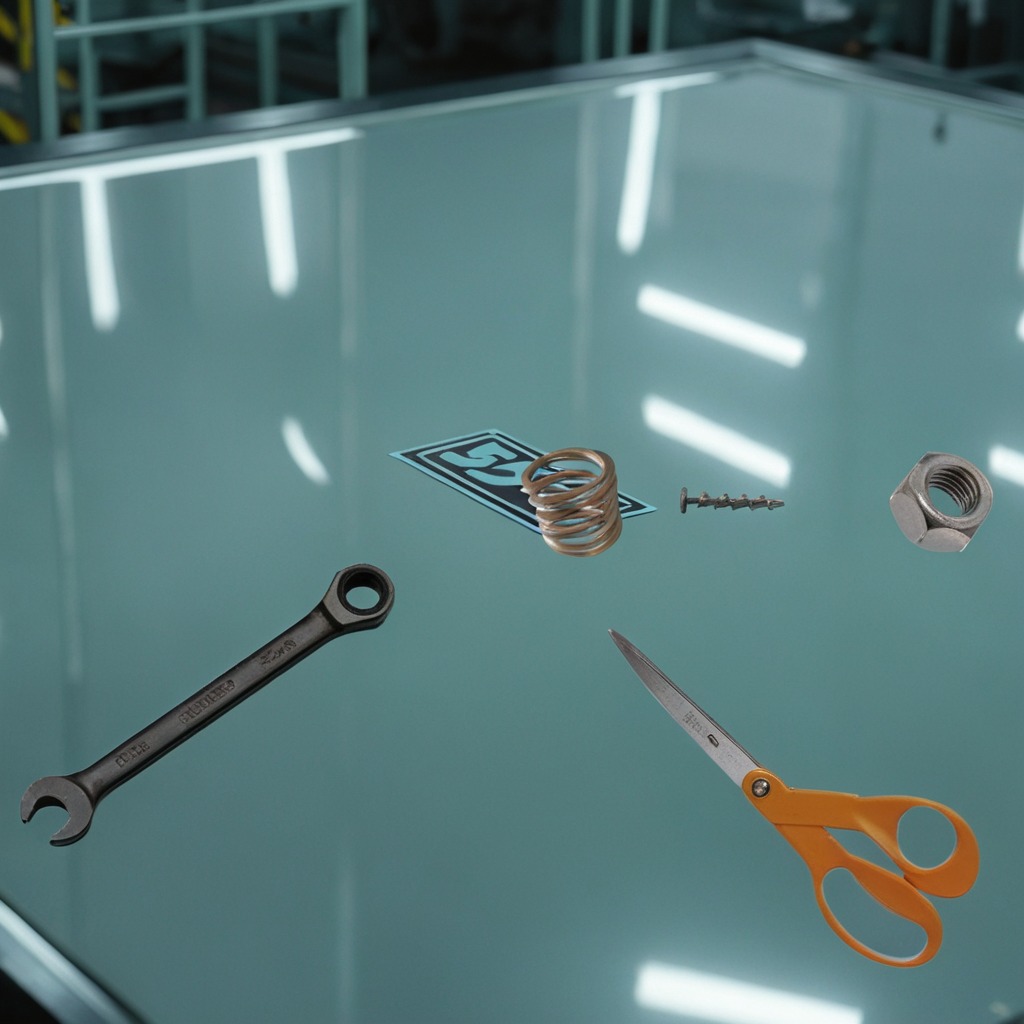
A metal machine screw, a coiled metal spring, a metal nut, a pair of scissors, and a wrench are lying on the high-gloss table in a ship maintenance bay industrial lighting.